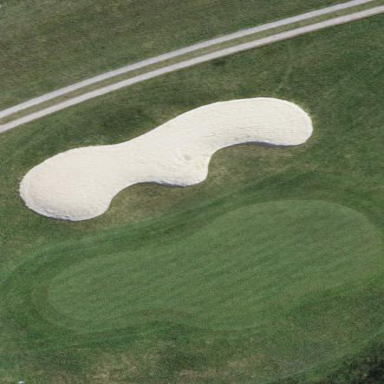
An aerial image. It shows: Golf bunker filled with natural sand.